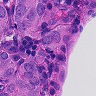
Metastatic tissue present: yes